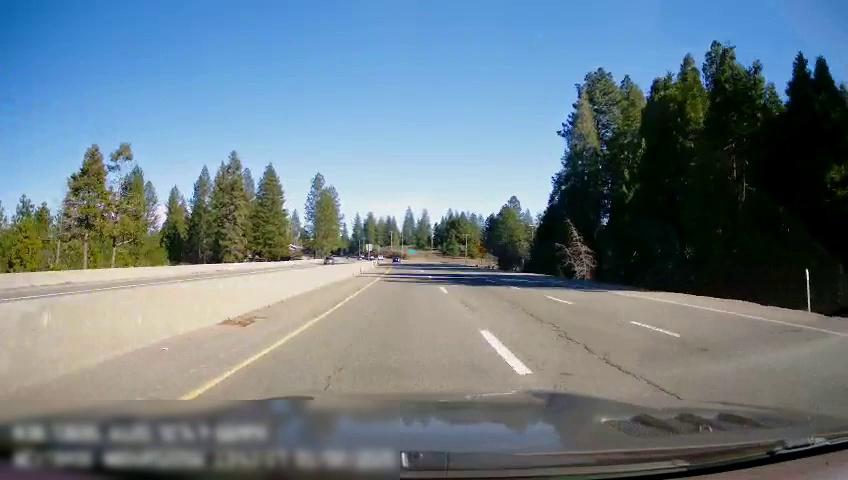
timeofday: Day
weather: Sunny
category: Drivable Space
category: Drivable Space
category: Vehicles | SUV
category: Lanes | Current Lane
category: Lanes | Alternate Lane
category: Lanes | Alternate Lane
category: Lanes | Current Lane
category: Lanes | Opposite Lane